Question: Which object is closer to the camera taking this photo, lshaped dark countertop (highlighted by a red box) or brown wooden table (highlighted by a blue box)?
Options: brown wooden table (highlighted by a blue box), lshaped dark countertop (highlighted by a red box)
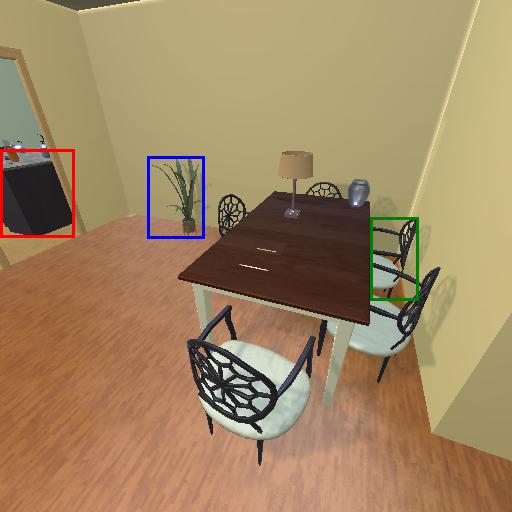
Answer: brown wooden table (highlighted by a blue box)